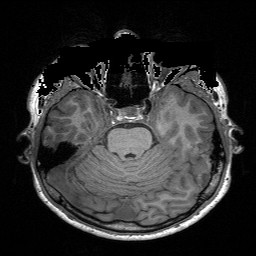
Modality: T1w
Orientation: coronal